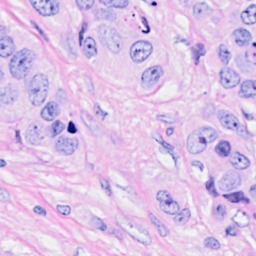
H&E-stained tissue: Breast